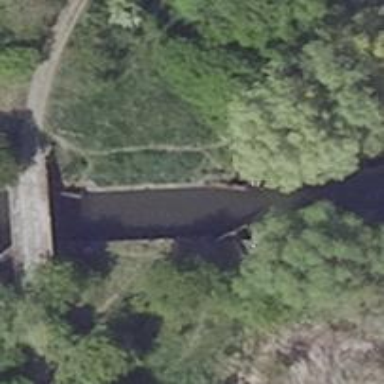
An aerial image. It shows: Lock gate along waterway.